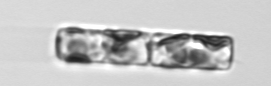
Label: Guinardia_delicatula